Field crop: maize
Growth stage: 2
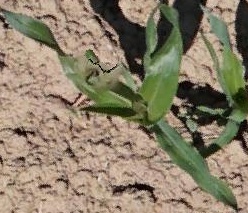
Species: maize